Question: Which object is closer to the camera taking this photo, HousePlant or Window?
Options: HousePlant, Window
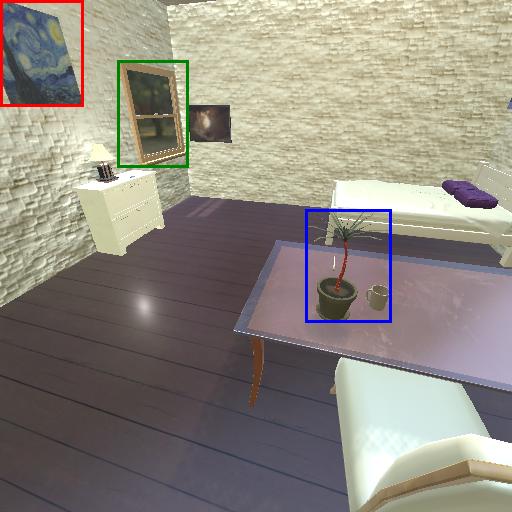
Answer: HousePlant